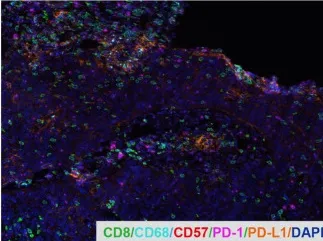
Changes in the immune microenvironment before and after neoadjuvant immunochemotherapy. (D) Representative images of surgically resected tissue (multiplex immunofluorescence staining, magnification, x200). With this staining technique, visible structures include CD8+ T cells (green), CD68+ macrophages (cyan), CD57+ cells (red), PD-1+ cells (magenta), and PD-L1+ cells (orange).
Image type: pathology (immunostaining)